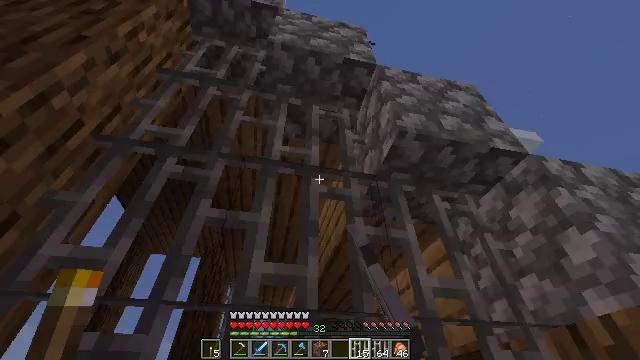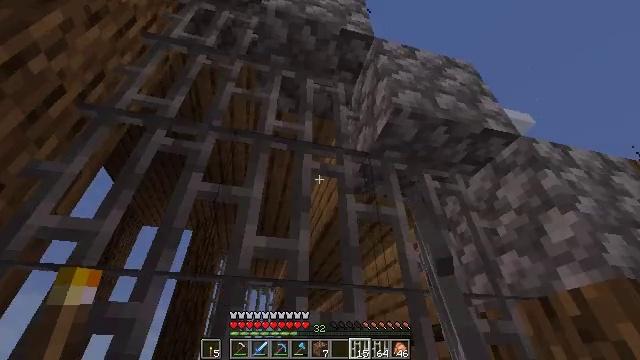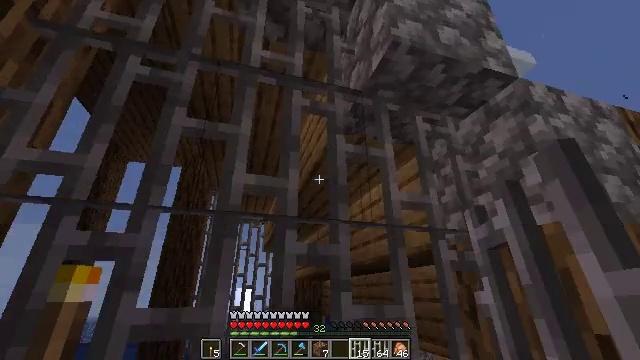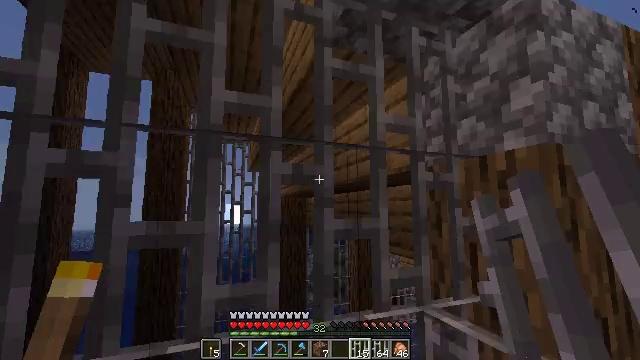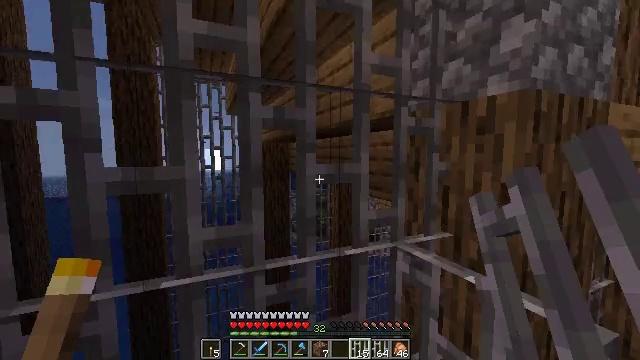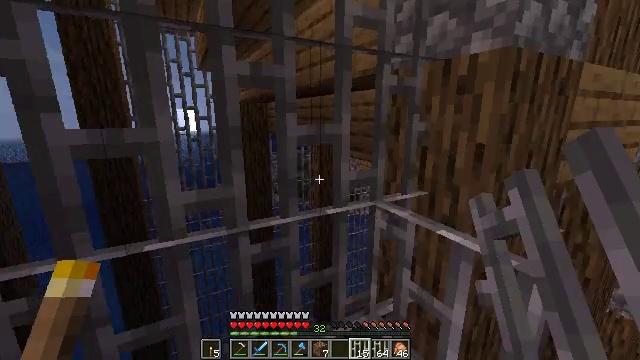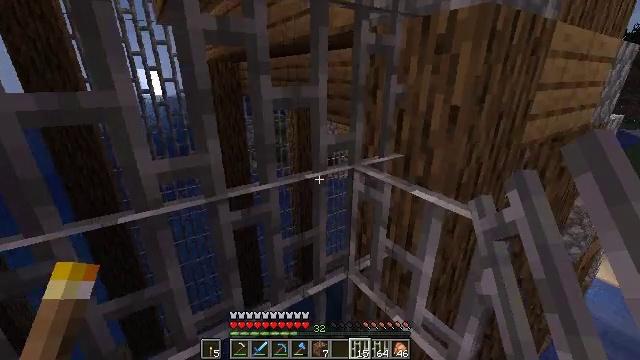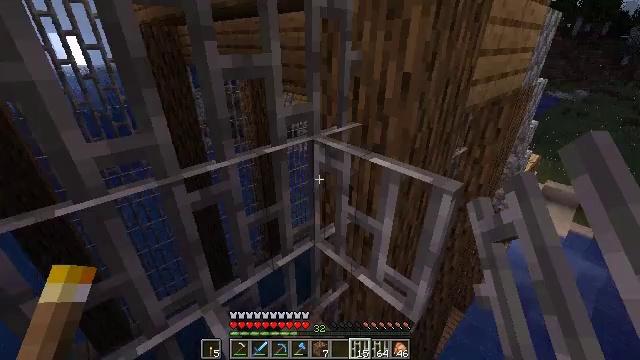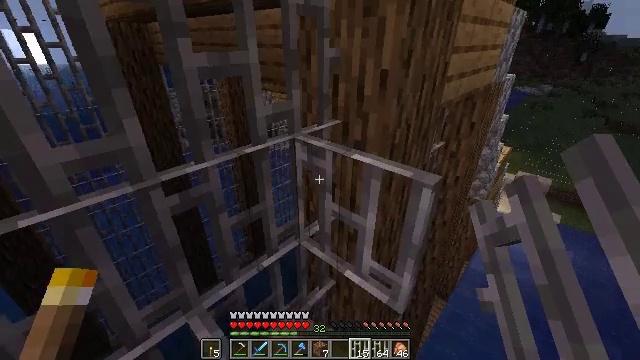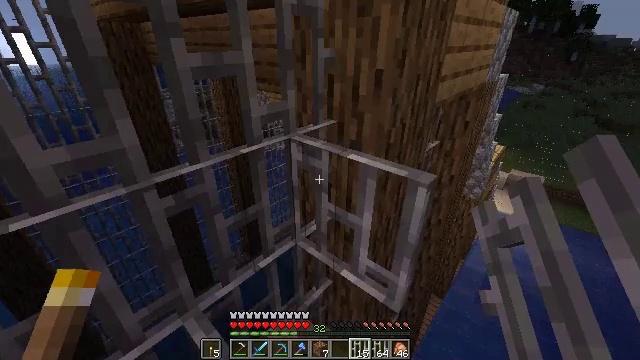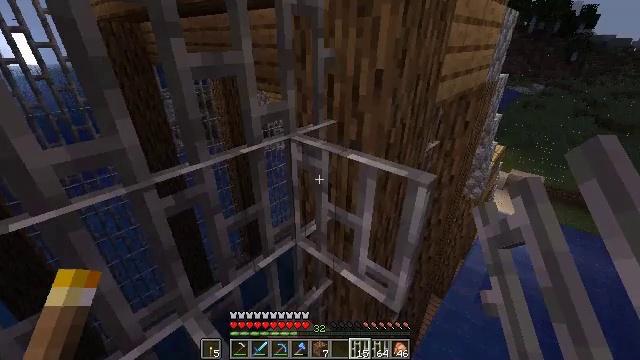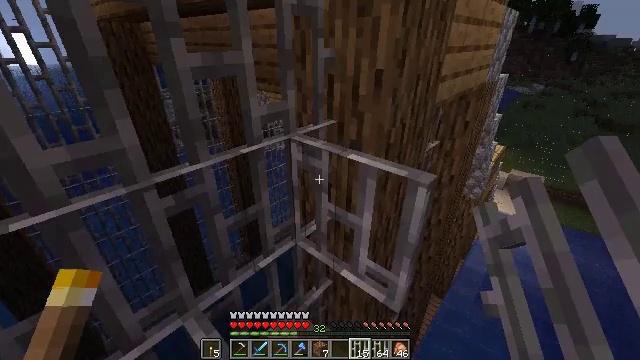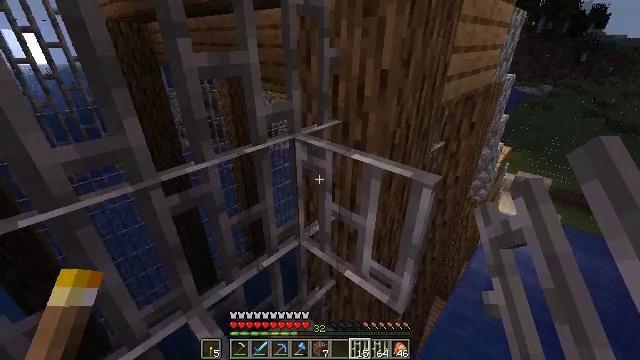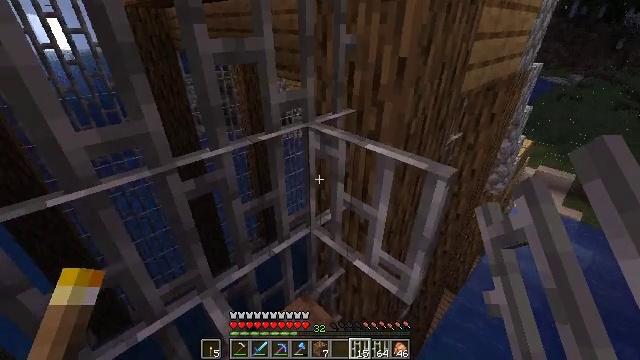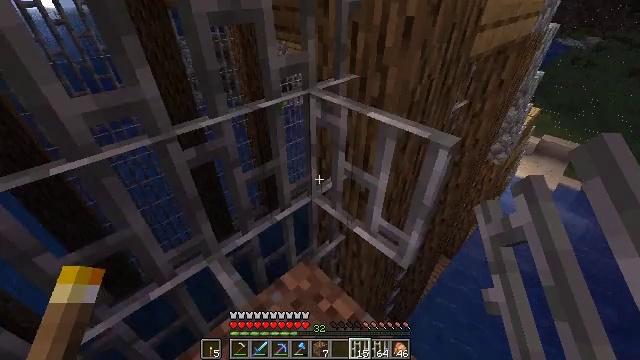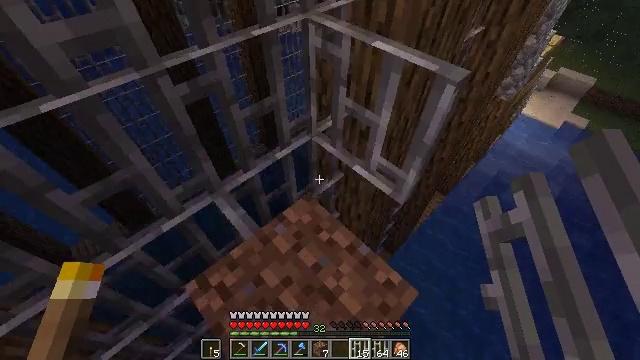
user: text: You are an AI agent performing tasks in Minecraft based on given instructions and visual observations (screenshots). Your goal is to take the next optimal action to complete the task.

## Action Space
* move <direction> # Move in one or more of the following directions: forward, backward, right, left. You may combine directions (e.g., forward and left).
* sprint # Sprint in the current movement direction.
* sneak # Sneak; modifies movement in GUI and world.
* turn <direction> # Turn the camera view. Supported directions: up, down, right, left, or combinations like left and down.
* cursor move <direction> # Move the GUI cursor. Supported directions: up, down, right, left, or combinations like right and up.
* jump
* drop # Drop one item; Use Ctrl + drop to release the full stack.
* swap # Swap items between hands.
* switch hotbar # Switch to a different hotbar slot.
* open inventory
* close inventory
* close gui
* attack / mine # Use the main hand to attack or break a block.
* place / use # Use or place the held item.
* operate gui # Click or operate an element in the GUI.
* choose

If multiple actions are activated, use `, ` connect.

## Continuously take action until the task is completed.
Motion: motion action
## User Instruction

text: Attack the iron bars to collect them.
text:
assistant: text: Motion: turn right and down
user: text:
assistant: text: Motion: turn right and down
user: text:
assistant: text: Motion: turn right and down
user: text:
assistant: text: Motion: turn right and down
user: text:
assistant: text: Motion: turn right and down
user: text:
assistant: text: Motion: turn right and down
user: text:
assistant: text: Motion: turn right and down
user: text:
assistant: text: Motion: turn right
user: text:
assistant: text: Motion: turn right
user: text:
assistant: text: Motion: no_op
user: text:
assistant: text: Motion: no_op
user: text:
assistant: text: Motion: turn left
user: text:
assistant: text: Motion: turn left and down
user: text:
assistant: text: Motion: turn down
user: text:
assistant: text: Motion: turn down
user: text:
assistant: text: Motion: turn down
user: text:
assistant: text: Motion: turn down
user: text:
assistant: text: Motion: turn down
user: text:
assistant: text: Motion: turn right
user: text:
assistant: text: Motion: turn right and up
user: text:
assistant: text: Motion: turn right and up
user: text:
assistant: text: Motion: turn right and up
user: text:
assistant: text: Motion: turn left and up
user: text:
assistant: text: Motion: turn left and up
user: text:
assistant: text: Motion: turn left
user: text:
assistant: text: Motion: no_op
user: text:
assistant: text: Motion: no_op
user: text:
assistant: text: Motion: no_op
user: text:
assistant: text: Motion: no_op
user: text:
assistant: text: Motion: no_op